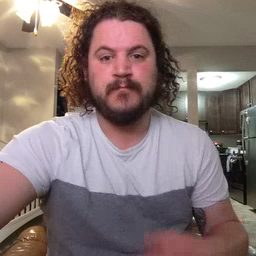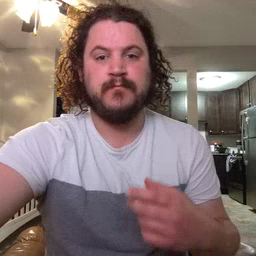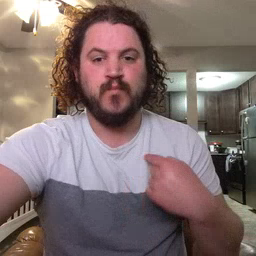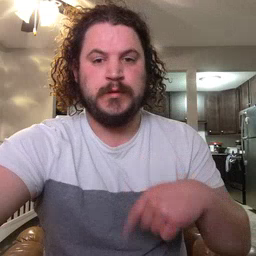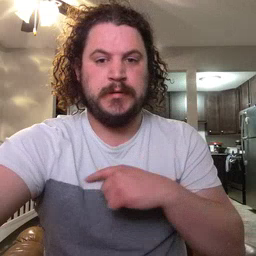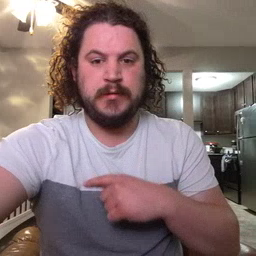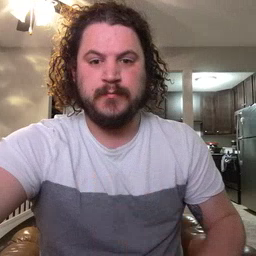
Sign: weus